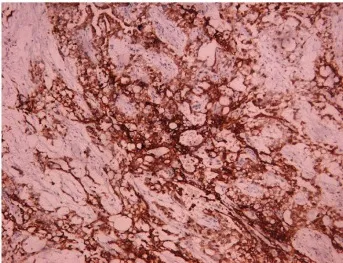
Light microscopic appearance and immunohistochemical staining of YST originating from the broad ligament. GPC-3.
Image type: pathology (immunostaining)